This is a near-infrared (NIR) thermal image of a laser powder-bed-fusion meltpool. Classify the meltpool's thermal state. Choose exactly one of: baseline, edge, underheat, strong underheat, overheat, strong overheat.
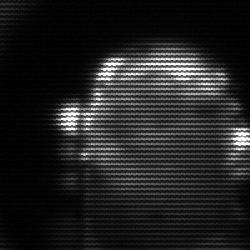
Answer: baseline